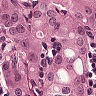
Metastatic tissue present: yes